Interaction volume radius: 5 \u00c5
Interaction volume height: 25 \u00c5
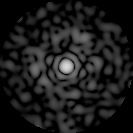
Disorder parameter: 0.8161